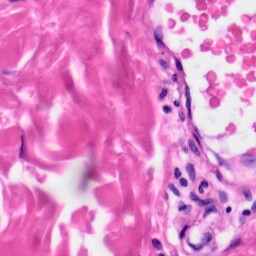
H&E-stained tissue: Skin